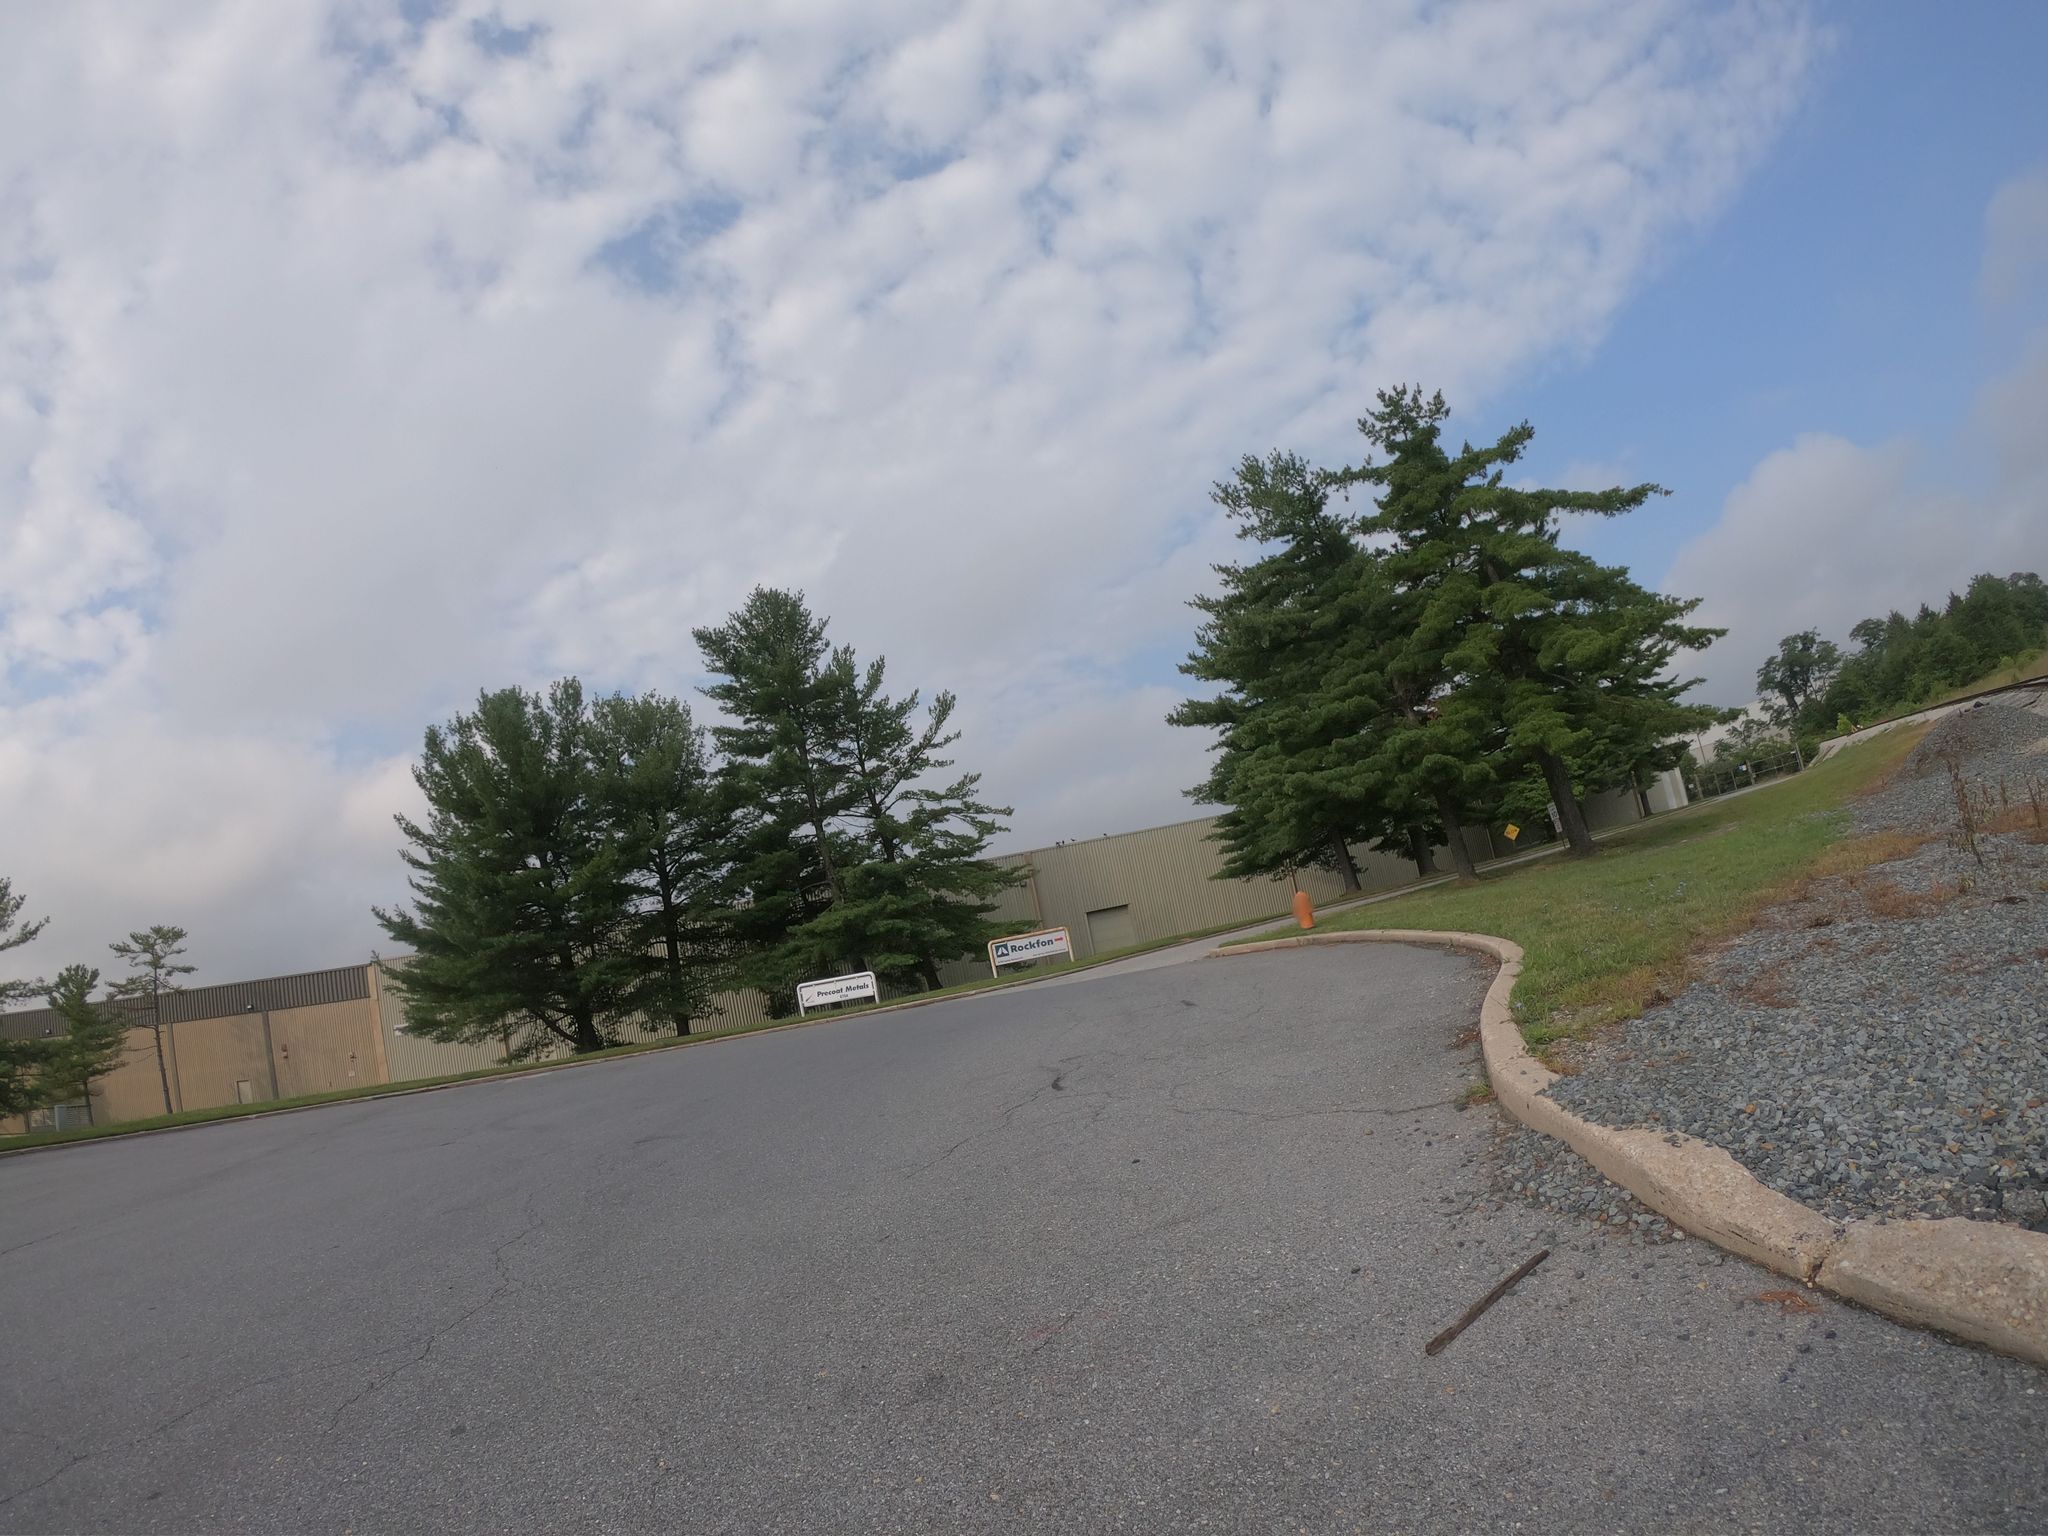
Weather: cloudy
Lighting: day
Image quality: good
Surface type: cycling surface
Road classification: service, unclassified
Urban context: suburban or peri-urban
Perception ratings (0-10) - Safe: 1.71, Lively: 1.48, Beautiful: 5.85, Boring: 5.33, Depressing: 5.34, Wealthy: 3.5